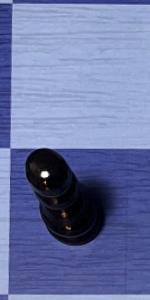
Label: Pawn_Black